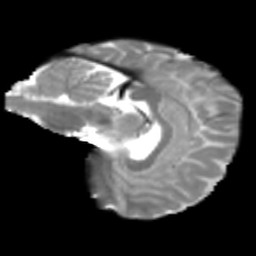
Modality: T2w
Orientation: sagittal
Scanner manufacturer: siemens
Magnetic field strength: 3 T
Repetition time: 4 s
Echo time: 0.0594 s